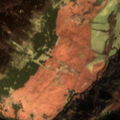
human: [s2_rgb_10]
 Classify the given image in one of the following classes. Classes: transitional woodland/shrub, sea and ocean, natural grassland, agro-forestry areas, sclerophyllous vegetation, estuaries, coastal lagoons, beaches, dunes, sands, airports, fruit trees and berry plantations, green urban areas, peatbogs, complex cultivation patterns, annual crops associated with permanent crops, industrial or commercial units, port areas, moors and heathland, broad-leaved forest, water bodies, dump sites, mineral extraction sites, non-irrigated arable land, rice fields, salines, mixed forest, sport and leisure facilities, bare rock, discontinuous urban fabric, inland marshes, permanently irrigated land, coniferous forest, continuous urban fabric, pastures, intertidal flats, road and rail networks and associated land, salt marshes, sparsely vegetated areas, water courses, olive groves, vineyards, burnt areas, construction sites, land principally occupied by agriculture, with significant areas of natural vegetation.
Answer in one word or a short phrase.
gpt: pastures, broad-leaved forest, coniferous forest, natural grassland, moors and heathland, peatbogs, water bodies